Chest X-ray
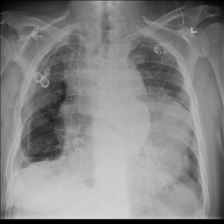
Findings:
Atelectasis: negative
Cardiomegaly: negative
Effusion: negative
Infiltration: negative
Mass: positive
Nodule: negative
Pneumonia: negative
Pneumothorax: positive
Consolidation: negative
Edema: negative
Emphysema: negative
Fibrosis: negative
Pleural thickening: negative
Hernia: negative